Current action and preconditions to check: path_clear

Your task: For each precondition in the list above, predict whether it will hold at this action.

Consider the current scene as observed from the mobile robot's camera, and analyze the predicted future states of all dynamic agents (e.g., people, animals, vehicles, or any moving entities) within the NEXT SECOND.

IMPORTANT: Only answer "very likely" if you are absolutely certain—based on strong, clear evidence—that a dynamic agent will violate the precondition in the predicted future state. Do NOT answer "very likely" for unlikely, ambiguous, or low-probability risks.

Ask yourself for each precondition: Is there a high probability, with clear and convincing evidence, that the predicted future states of any dynamic agent will interfere with the predicted future state of the currently executing action within the NEXT SECOND, causing that precondition to fail?

Assess the risk level based on these predictions. Use "likely" or "very likely" if motions create a clear risk of interference.

Use "neutral" or "improbable" if agents are nearby but their predicted paths are clearly diverging or non-conflicting.

Failure Risk Categories: "very improbable", "improbable", "neutral", "likely", "very likely"

Answer Format: Output ONLY the probability_of_failure value from these categories: "very improbable", "improbable", "neutral", "likely", "very likely"

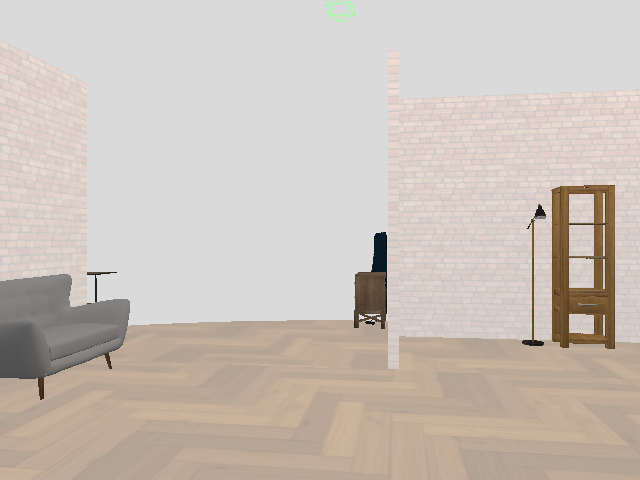

Answer: very improbable